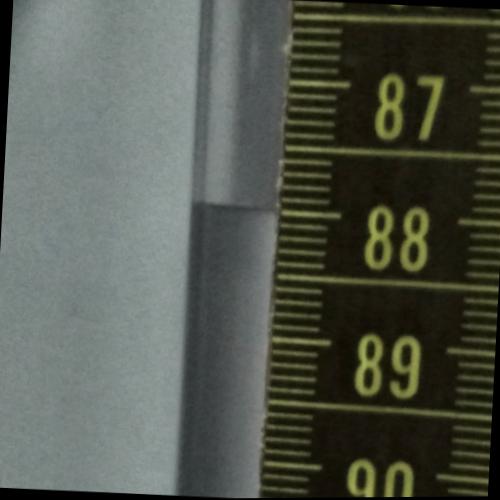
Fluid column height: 88.0 cm